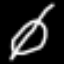
Label: leaf